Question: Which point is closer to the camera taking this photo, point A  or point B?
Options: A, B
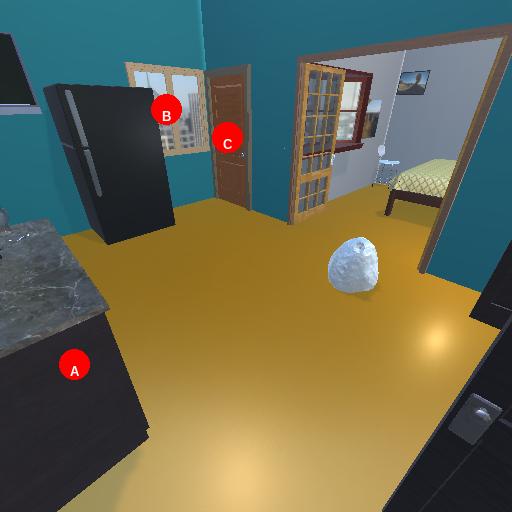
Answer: A